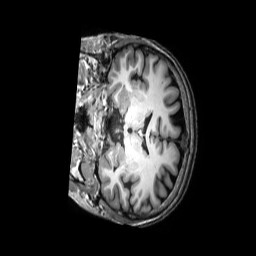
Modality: T1w
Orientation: coronal
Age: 64
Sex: female
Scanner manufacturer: philips
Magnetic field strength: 3 T
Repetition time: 0.009868 s
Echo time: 0.004592 s